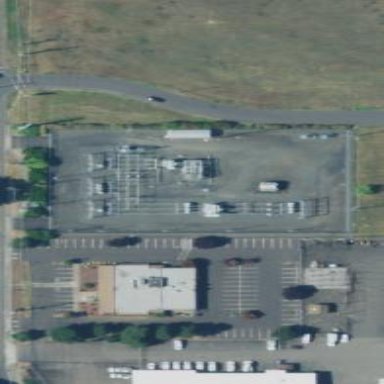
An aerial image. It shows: Fence surrounds minor distribution power substation.